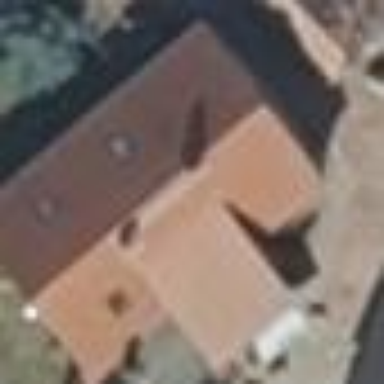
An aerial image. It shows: Building with gabled roof. The roof is oriented along the structure and colored in red.